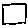
Label: square